Interaction volume radius: 5 \u00c5
Interaction volume height: 15 \u00c5
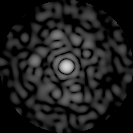
Disorder parameter: 0.8397